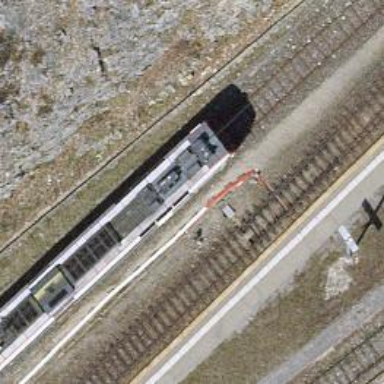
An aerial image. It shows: Railway switch.